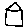
Label: house